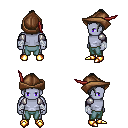
a pixel art fantasy rpg character, male body template, dark elf, purple skin, steel arm armor, teal pants, gray short topknot hairstyle, leather cap, white cloth bandages, gold boots, four views (front, back, left, right), 2x2 character sprite sheet, small pixel art, hard edges, no anti-aliasing